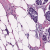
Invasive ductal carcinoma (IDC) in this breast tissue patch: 1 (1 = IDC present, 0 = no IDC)